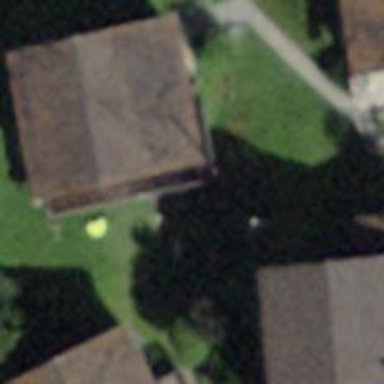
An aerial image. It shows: Simple house.